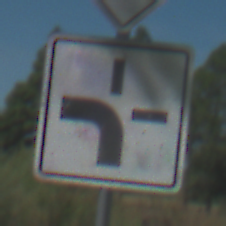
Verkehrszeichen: VerlaufVorfahrtsstrasse1
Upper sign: Vorfahrtsstrasse
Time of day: Midday
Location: Outdoor (Special)
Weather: PartlyCloudy
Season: NotSpecified
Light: Natural